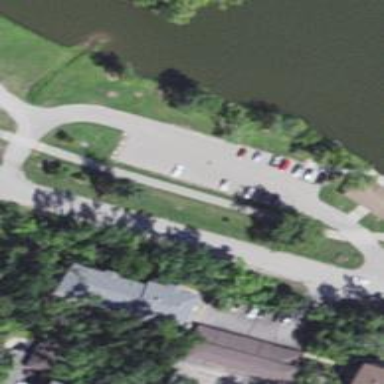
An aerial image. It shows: Parking area.